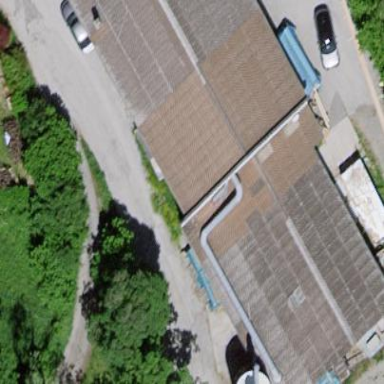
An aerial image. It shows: Industrial building.